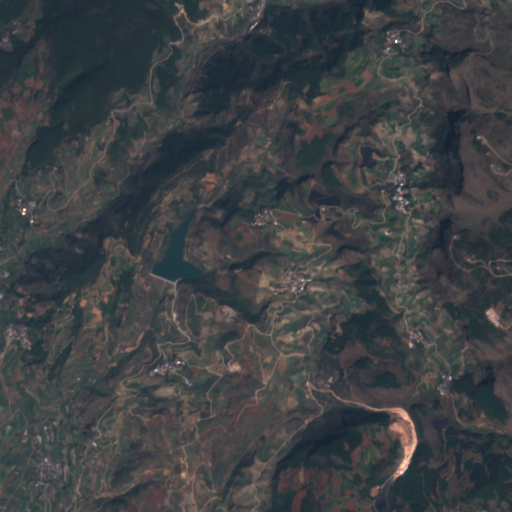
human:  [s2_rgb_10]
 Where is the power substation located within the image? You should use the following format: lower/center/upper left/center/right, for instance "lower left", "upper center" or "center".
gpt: The power substation is located in the center right of the image.
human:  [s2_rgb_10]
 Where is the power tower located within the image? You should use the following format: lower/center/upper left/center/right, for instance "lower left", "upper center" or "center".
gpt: The power tower is located in the center right of the image.
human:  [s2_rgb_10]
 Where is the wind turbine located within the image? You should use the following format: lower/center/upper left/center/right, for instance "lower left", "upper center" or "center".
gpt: The wind turbine is located in the upper right of the image.
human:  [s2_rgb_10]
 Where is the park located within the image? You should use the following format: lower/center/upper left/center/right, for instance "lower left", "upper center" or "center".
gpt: There is no park in the image.